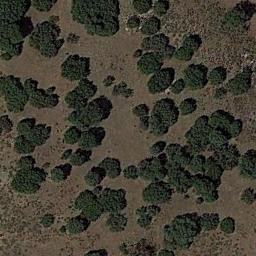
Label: chaparral